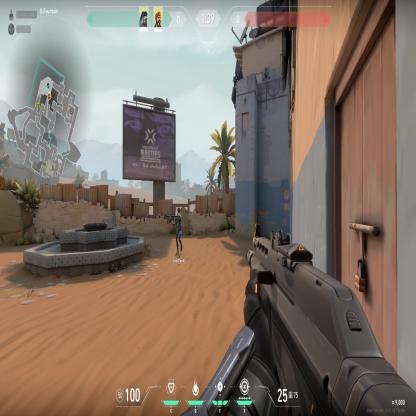
Label: teammate